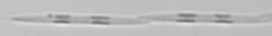
Label: Pseudo-nitzschia